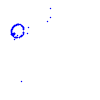
Particle: proton